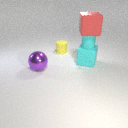
large cyan rubber cube in front of small yellow rubber cylinder